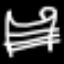
Label: bed